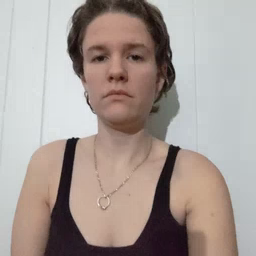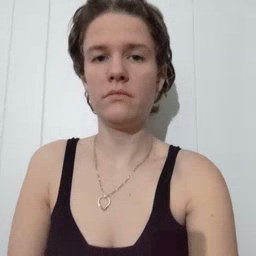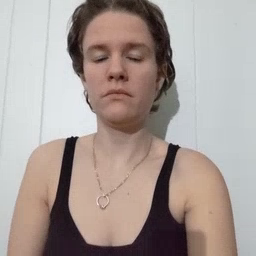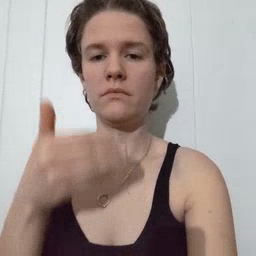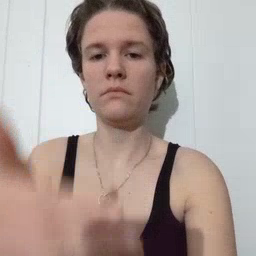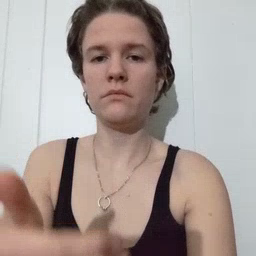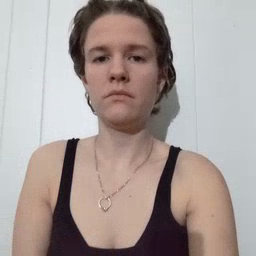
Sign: after